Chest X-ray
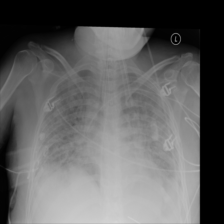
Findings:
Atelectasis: negative
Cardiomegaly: negative
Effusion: negative
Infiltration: negative
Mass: negative
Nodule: negative
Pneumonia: negative
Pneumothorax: negative
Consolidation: negative
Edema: negative
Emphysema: negative
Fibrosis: negative
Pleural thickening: negative
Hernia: negative